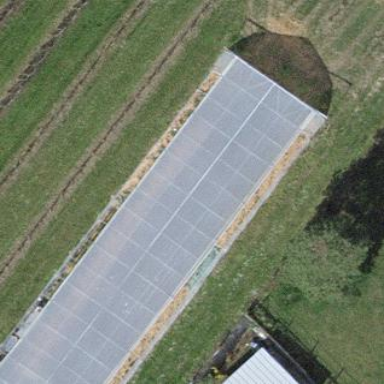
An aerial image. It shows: Greenhouse.